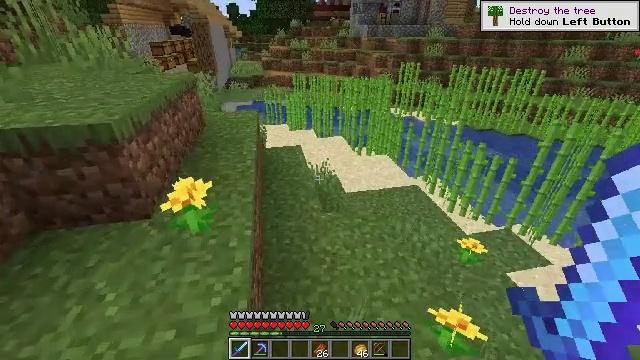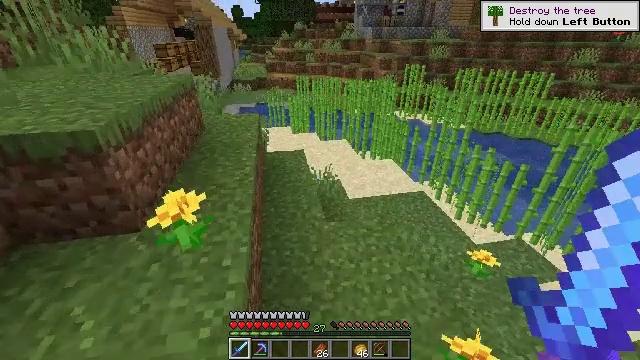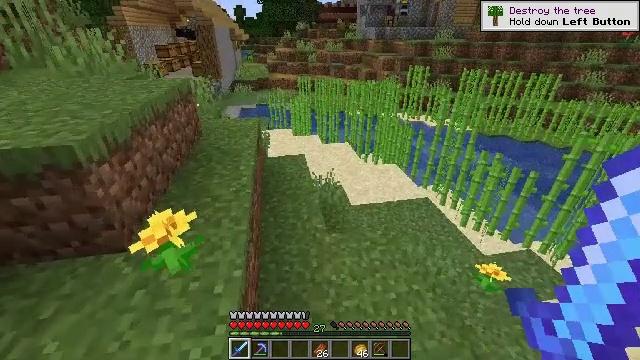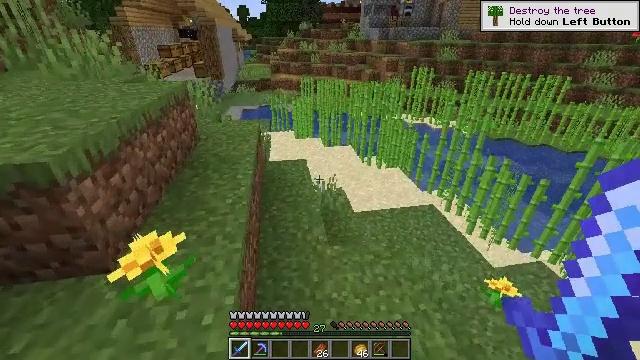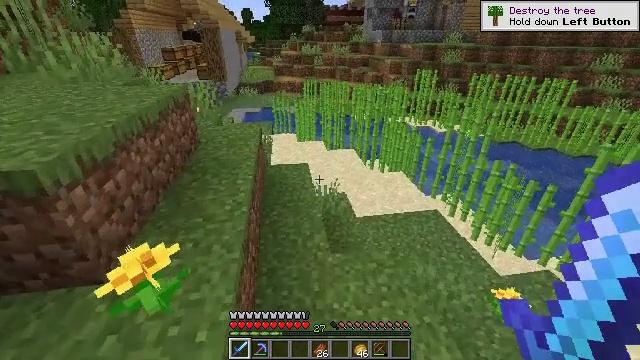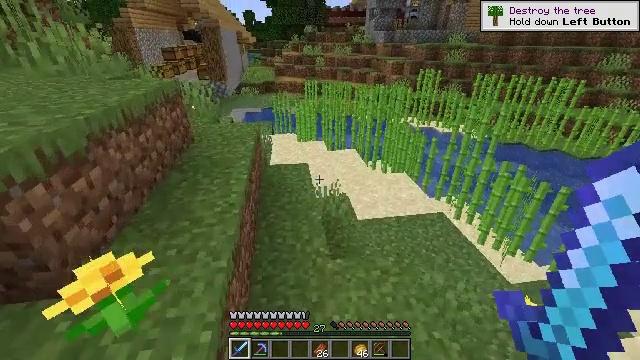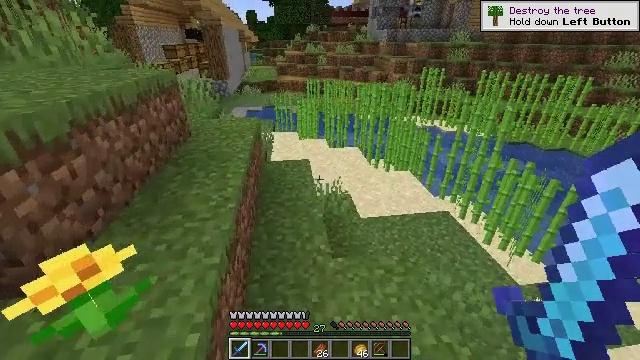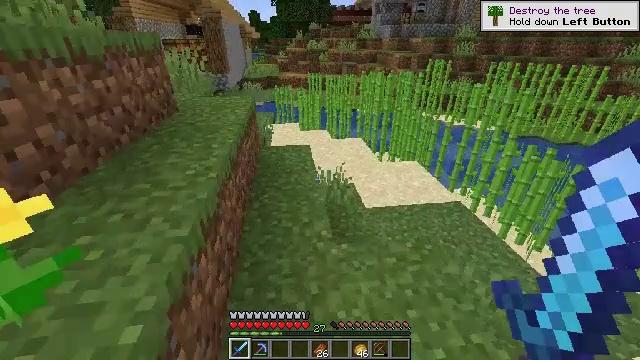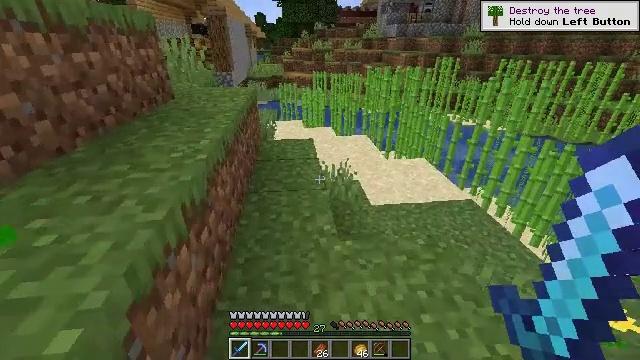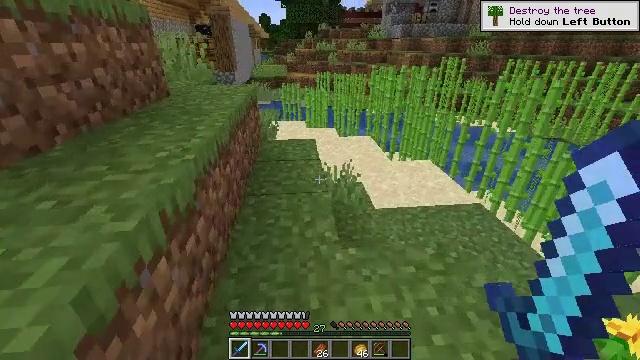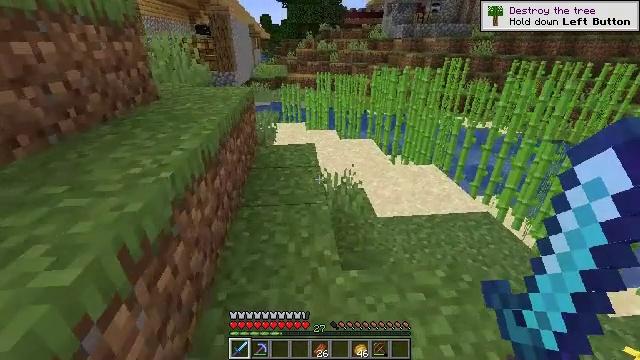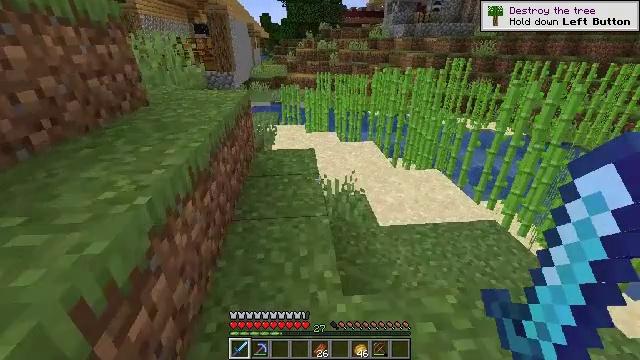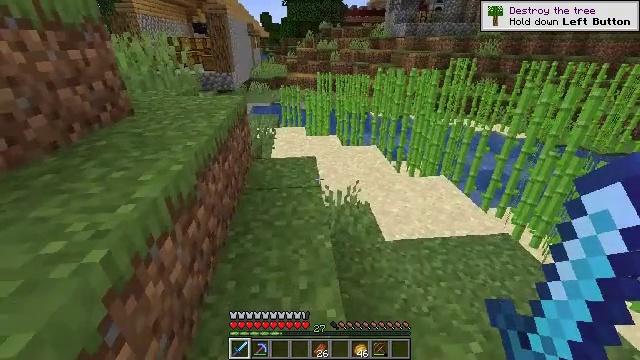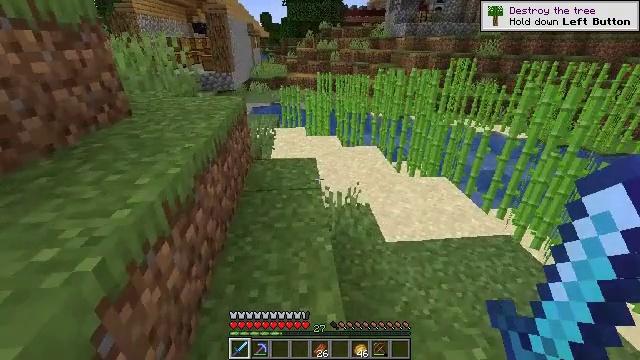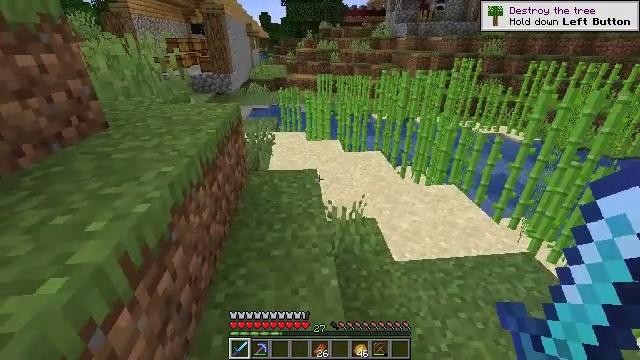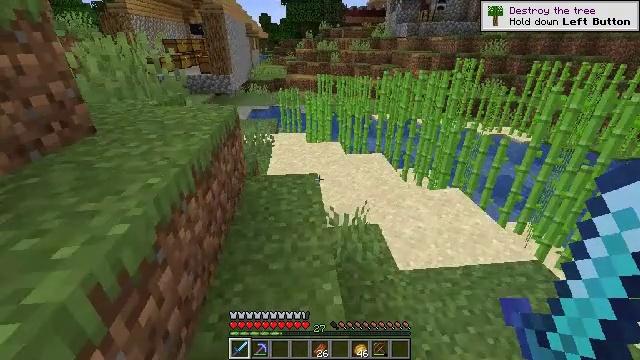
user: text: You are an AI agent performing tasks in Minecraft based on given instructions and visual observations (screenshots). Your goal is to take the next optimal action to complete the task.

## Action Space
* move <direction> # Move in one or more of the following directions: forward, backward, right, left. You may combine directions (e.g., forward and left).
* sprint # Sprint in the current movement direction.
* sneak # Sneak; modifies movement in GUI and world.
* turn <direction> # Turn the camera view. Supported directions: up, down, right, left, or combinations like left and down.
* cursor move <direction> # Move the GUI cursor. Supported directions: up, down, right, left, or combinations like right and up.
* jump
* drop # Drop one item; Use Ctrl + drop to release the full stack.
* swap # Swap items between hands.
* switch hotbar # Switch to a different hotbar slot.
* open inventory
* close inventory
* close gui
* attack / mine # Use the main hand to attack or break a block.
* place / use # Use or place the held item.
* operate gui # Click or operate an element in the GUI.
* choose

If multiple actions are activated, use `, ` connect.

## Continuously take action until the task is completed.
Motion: motion action
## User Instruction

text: Gather sugar cane for crafting.
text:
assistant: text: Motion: move forward
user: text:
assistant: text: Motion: move forward
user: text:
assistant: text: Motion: move forward
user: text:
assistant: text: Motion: move forward
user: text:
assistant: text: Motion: move forward
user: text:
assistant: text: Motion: move forward
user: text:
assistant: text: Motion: move forward
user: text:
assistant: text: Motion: move forward, turn left
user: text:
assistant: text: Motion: move forward
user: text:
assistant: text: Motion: move forward
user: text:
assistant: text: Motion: move forward
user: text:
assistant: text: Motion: move forward
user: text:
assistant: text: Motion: move forward
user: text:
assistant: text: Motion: move forward
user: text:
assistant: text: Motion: move forward
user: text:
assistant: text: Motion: move forward
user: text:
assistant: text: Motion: move forward
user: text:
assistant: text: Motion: move forward
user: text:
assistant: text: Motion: move forward
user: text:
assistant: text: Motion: move forward
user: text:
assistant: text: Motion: move forward
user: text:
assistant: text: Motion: move forward
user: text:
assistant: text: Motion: move forward
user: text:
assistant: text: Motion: move forward
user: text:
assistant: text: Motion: move forward
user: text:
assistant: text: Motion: move forward
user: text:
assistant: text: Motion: move forward
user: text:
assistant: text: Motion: move forward
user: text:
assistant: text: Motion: move forward, turn left
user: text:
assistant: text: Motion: move forward, turn left